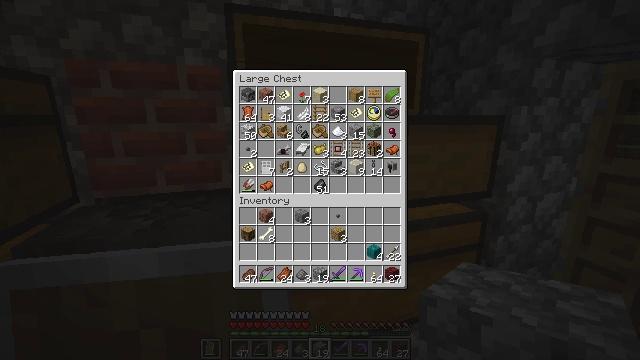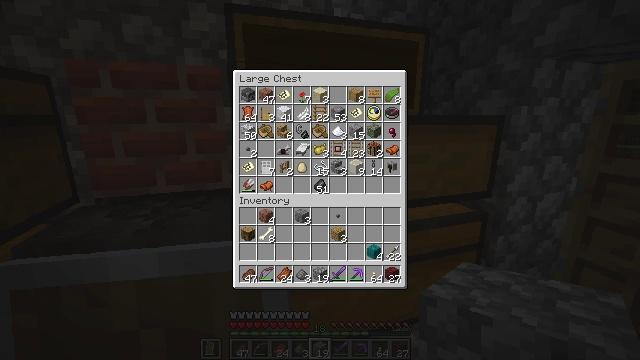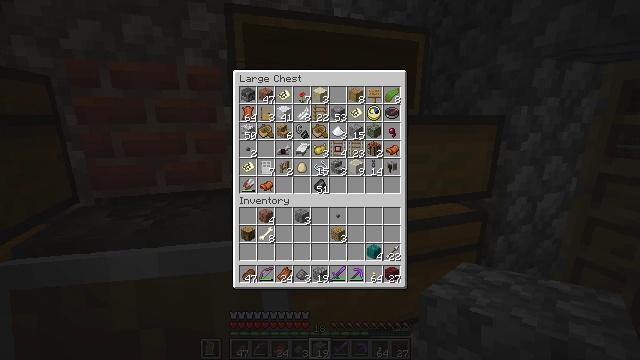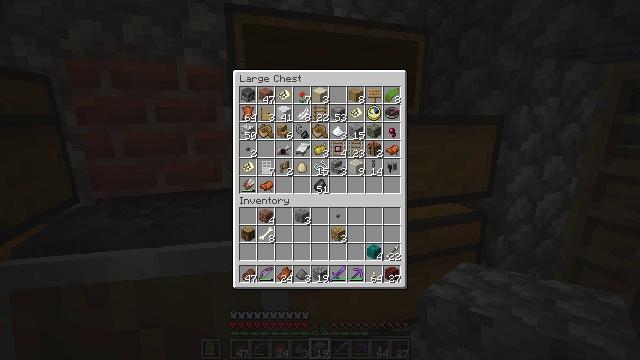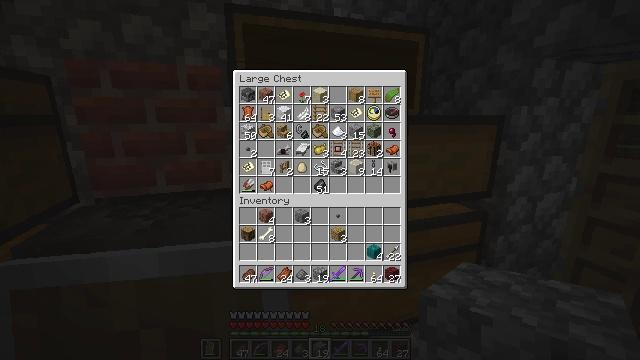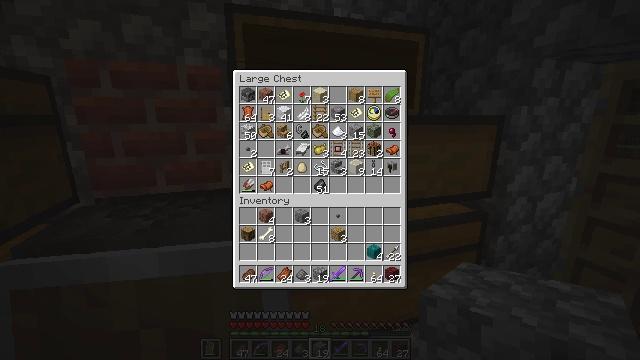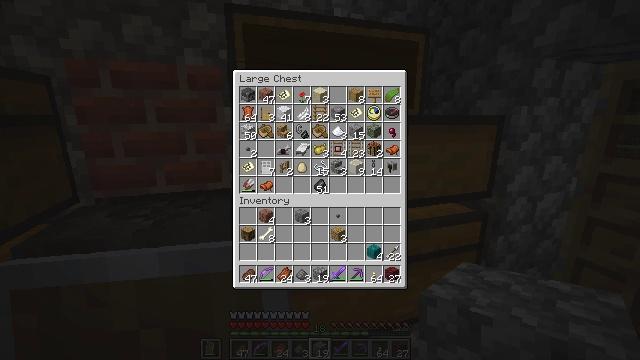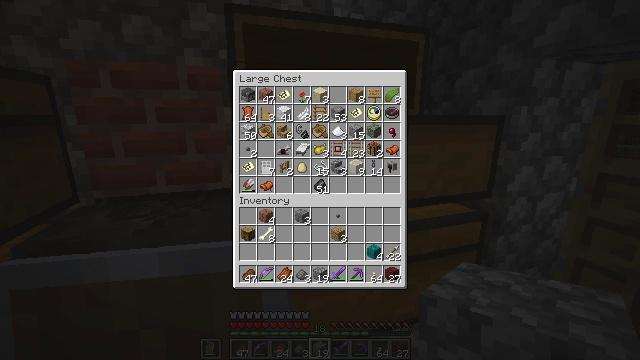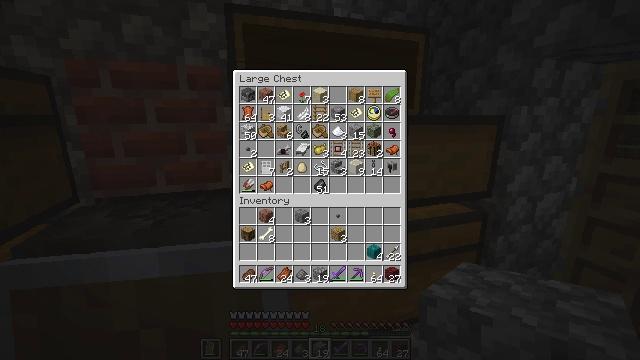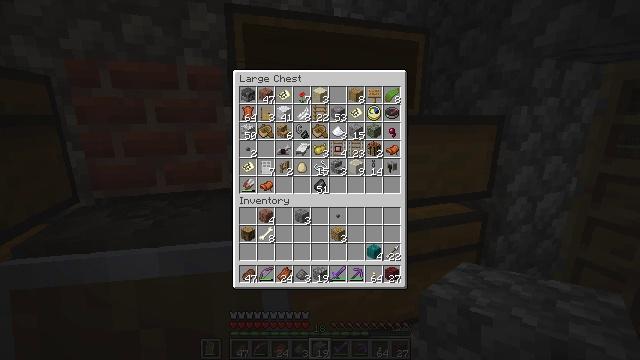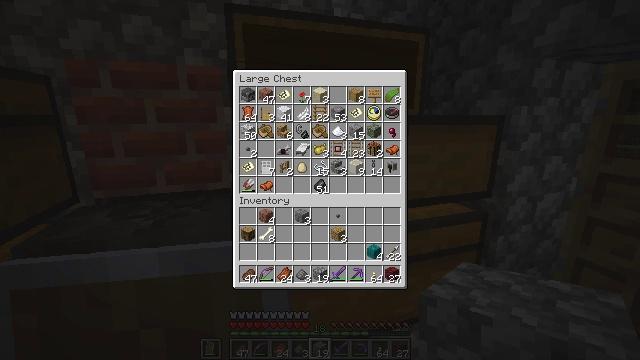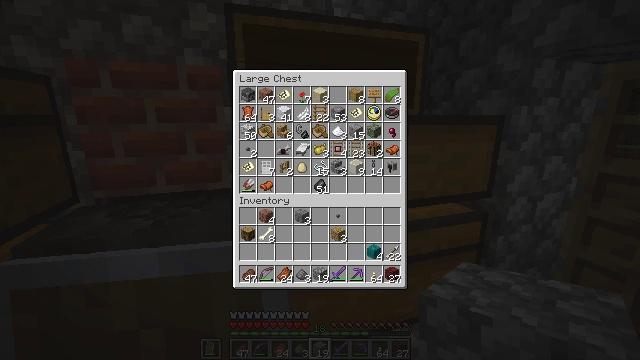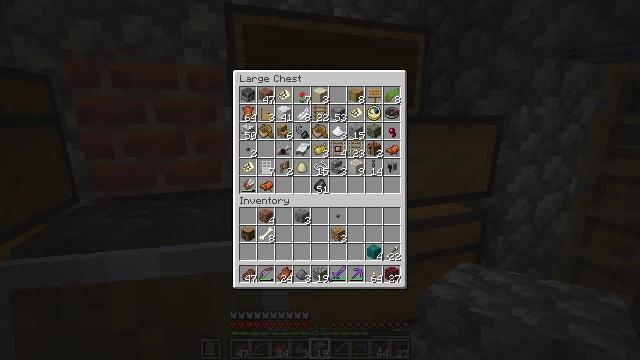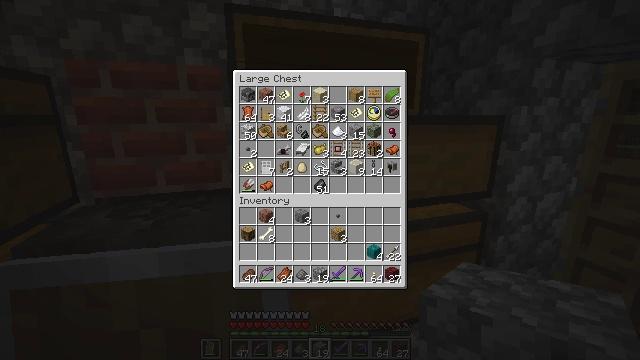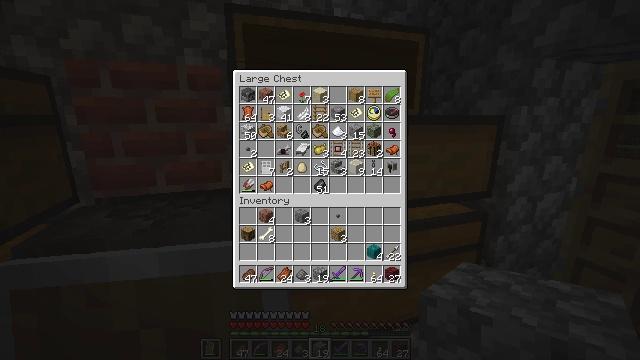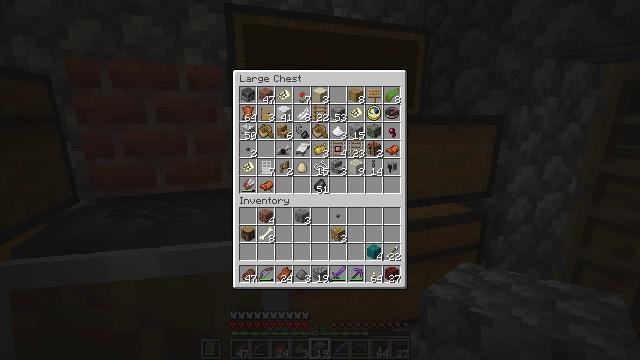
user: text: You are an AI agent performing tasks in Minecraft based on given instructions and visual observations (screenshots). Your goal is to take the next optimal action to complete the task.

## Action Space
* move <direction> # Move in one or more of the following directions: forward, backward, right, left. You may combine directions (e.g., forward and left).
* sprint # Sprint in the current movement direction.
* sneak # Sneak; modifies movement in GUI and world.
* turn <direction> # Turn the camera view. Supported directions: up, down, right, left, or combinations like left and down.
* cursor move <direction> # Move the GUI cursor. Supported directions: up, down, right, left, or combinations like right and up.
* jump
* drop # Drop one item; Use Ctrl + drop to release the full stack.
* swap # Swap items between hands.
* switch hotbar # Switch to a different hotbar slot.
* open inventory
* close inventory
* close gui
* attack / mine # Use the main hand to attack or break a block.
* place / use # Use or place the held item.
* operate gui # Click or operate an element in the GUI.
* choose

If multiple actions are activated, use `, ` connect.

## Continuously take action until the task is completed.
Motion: motion action
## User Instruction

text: Gather grass by holding the left mouse button.
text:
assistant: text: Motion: no_op
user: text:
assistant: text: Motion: no_op
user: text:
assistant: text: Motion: no_op
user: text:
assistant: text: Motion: no_op
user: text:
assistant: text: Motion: no_op
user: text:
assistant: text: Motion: no_op
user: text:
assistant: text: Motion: no_op
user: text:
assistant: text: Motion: no_op
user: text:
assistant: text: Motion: no_op
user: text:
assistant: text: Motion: no_op
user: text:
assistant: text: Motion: no_op
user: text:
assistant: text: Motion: no_op
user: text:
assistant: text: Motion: no_op
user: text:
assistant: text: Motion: no_op
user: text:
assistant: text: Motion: no_op
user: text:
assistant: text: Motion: no_op
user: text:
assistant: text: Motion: no_op
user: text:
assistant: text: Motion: no_op
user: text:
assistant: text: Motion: no_op
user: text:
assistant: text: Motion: no_op
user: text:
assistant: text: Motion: no_op
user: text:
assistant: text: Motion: no_op
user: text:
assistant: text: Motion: no_op
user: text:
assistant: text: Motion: no_op
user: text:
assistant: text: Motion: no_op
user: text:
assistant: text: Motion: no_op
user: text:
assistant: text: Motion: no_op
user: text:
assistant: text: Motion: no_op
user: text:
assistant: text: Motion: no_op
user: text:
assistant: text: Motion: no_op